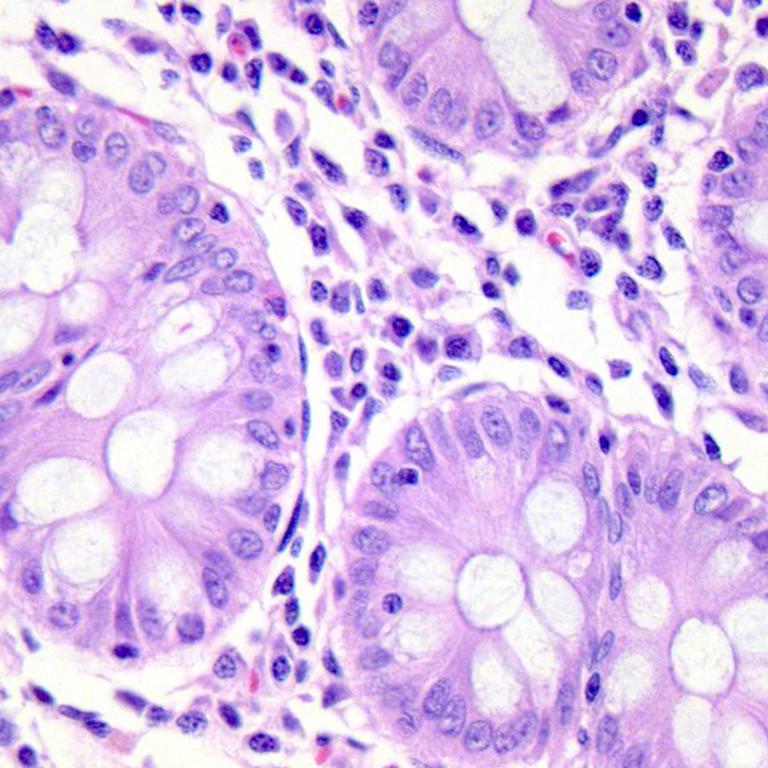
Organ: colon
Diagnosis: benign